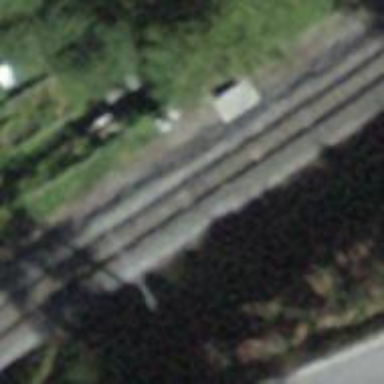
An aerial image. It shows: Narrow-gauge railway track with 1 electrified contact line.